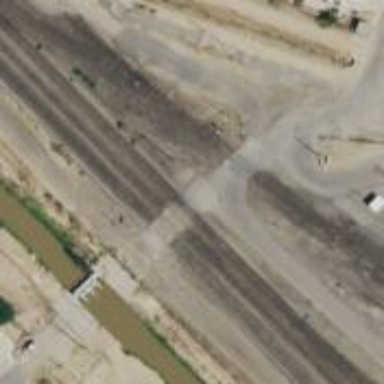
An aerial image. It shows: Railway yard used for servicing trains.